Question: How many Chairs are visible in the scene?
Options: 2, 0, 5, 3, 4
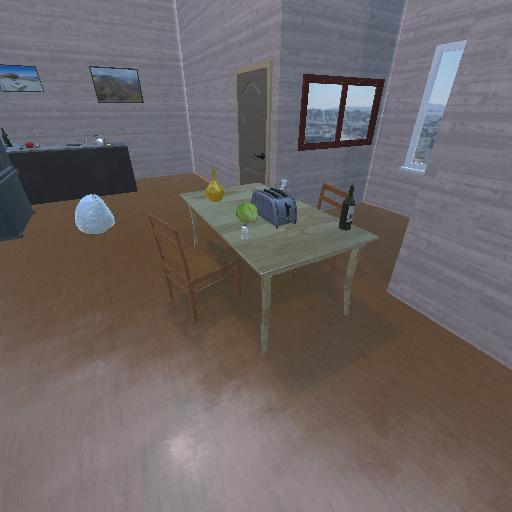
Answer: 2